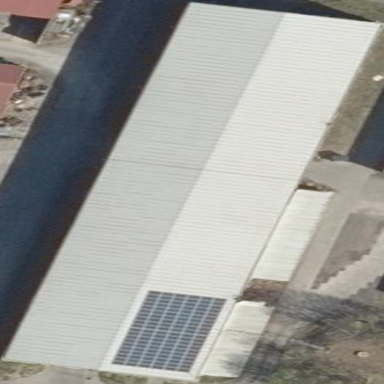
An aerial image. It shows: Commercial building.